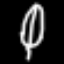
Label: leaf